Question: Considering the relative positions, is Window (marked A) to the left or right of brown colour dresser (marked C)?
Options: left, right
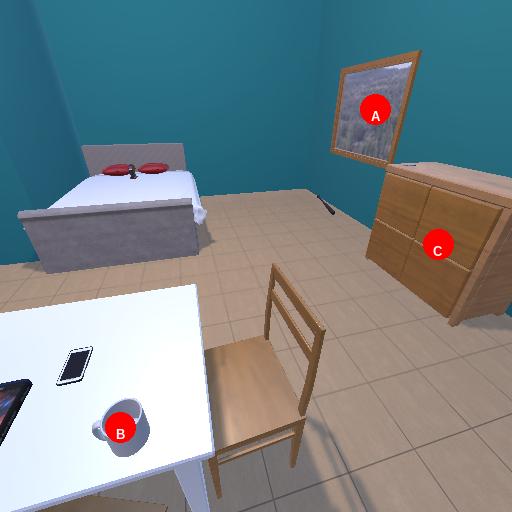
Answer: left